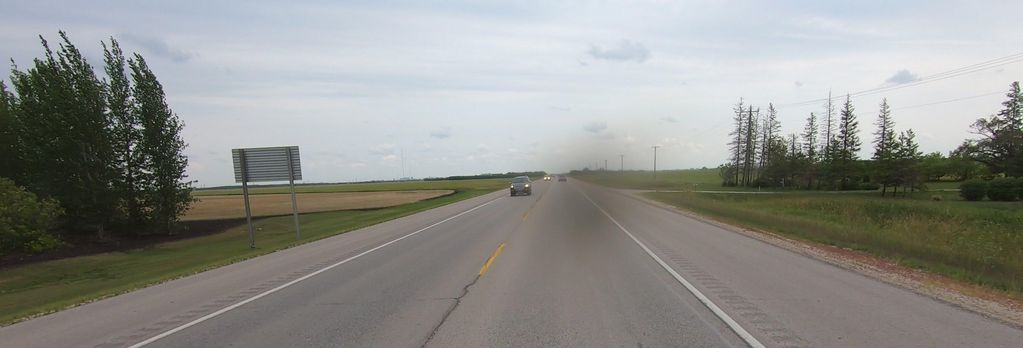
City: winnipeg